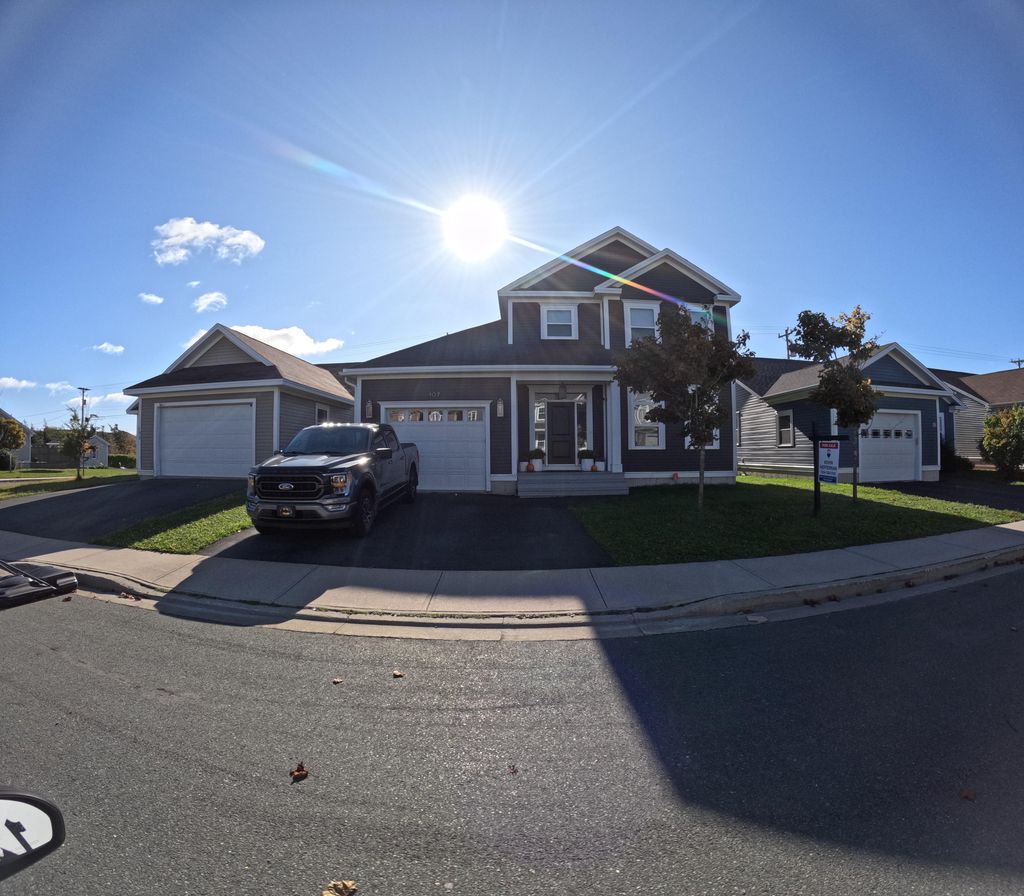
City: st_johns